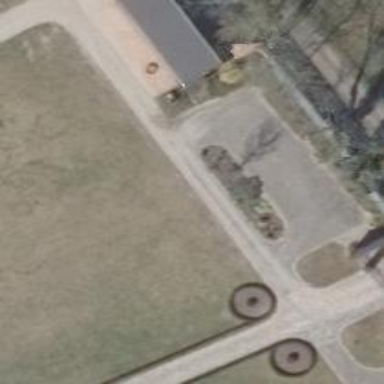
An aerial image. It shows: Driveway with compacted surface.